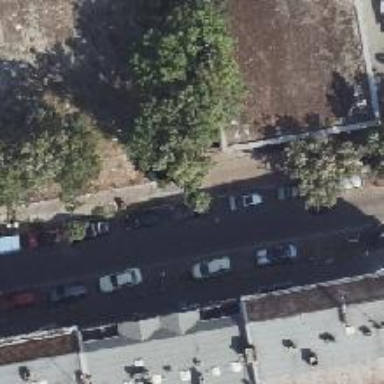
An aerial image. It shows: There is parking obstacle present.